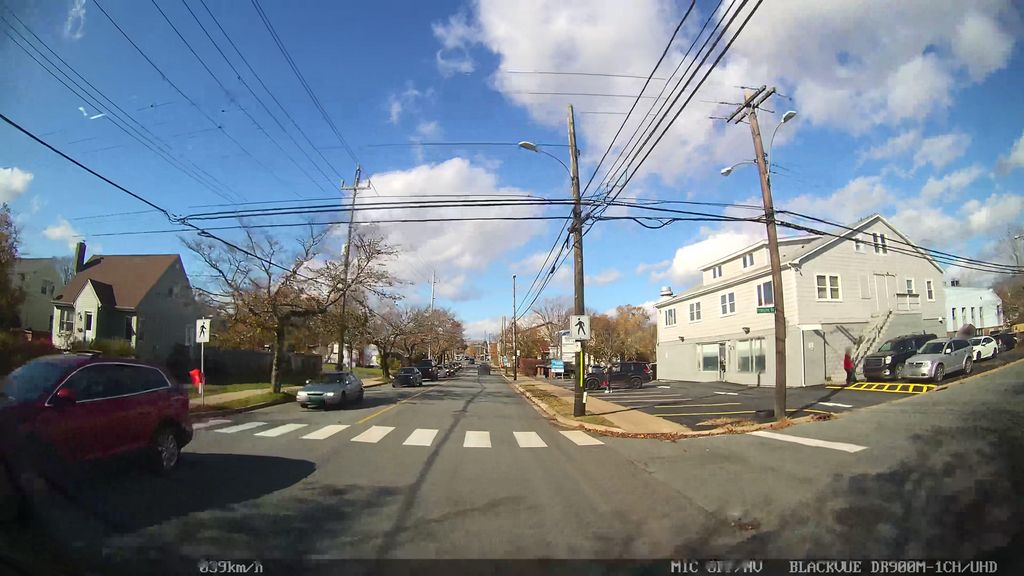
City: halifax